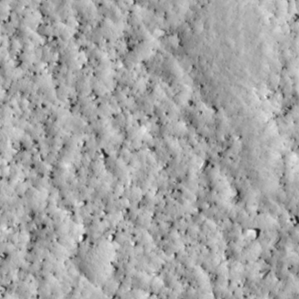
Label: non_frost